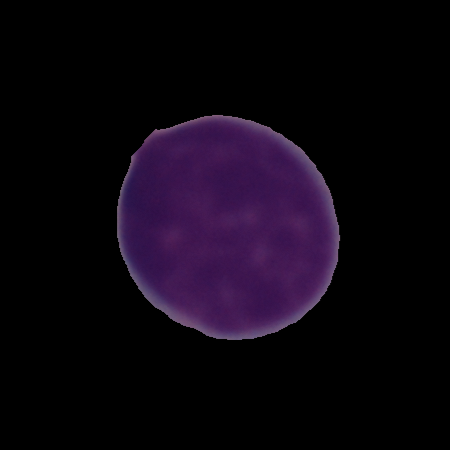
Label: cancer